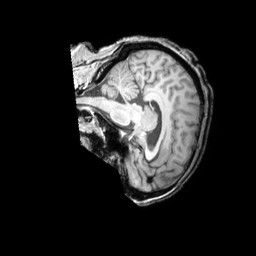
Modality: T1w
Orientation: sagittal
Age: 62
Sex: female
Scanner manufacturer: philips
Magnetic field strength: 3 T
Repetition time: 0.009901 s
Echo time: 0.004605 s